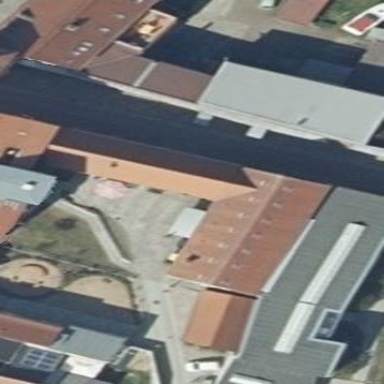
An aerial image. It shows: Public building with flat roof.